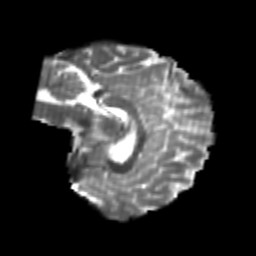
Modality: T2w
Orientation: sagittal
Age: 23
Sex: female
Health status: healthy
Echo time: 0.074 s